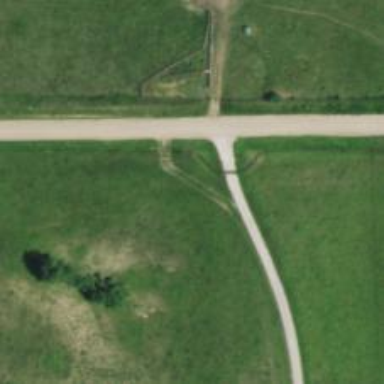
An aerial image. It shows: Unclassified road.